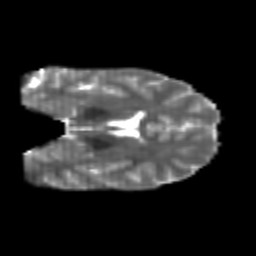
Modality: T2w
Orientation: coronal
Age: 24
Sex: male
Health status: healthy
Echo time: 0.074 s